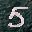
Label: 5